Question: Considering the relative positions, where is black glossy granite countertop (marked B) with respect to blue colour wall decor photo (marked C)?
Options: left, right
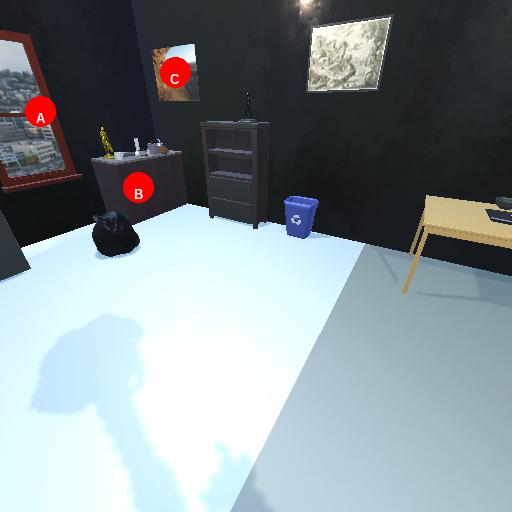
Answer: left